Field crop: maize
Growth stage: 2
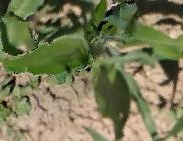
Species: maize